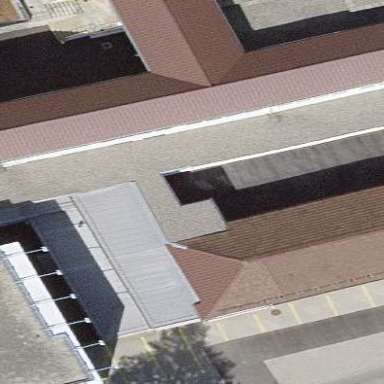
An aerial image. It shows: Building part with flat roof.